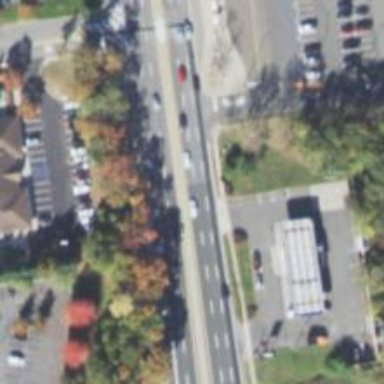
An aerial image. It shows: Asphalt road designated as trunk highway.